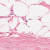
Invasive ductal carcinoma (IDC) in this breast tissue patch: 0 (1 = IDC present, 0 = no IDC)